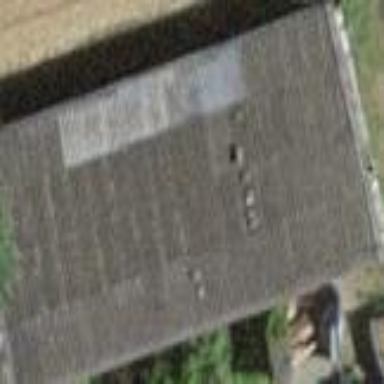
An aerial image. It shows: Rural barn.